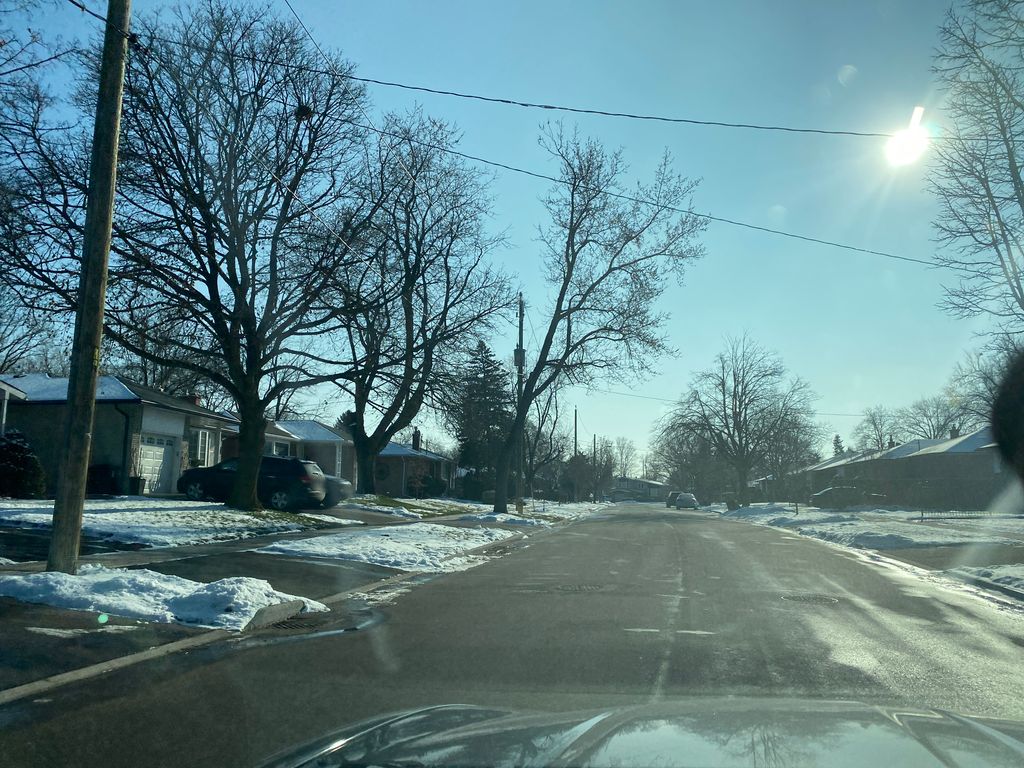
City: toronto